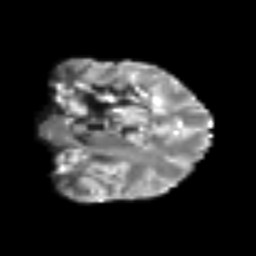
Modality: T2w
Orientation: coronal
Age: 31
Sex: female
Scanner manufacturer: siemens
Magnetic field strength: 3 T
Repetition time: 6.1 s
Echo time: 0.101 s